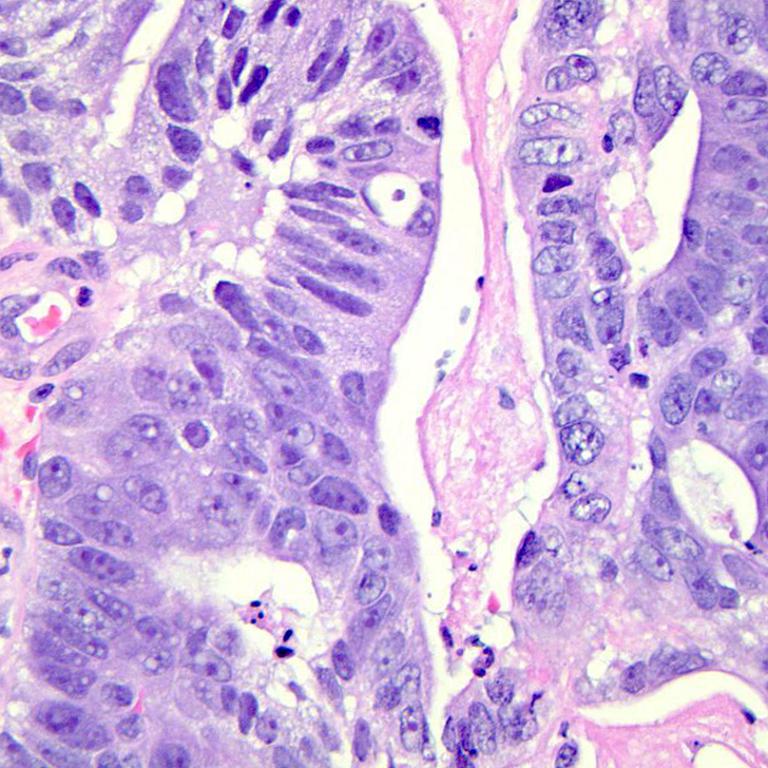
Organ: colon
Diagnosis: adenocarcinomas